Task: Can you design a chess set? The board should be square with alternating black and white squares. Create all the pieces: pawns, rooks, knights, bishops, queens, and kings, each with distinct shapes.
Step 2684:
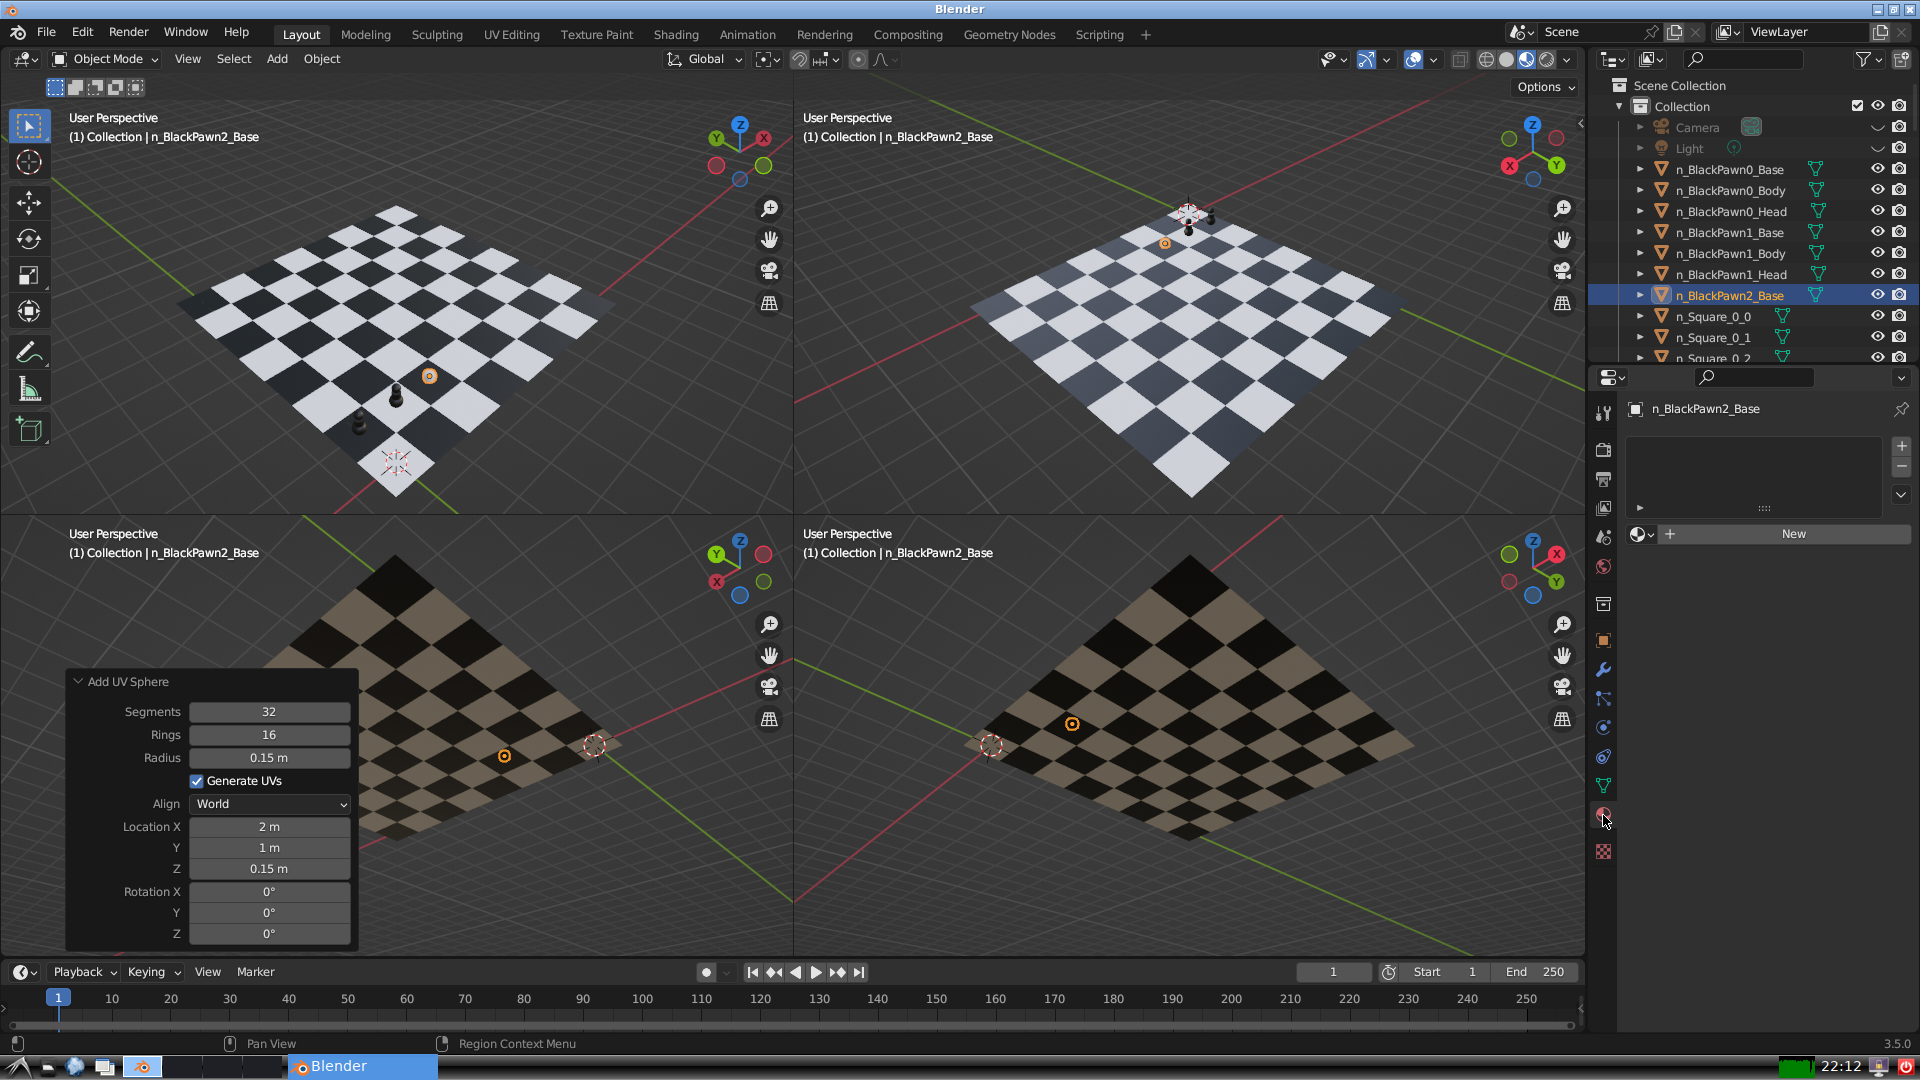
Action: {"mouse_move": [1636, 534]}